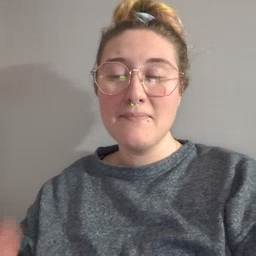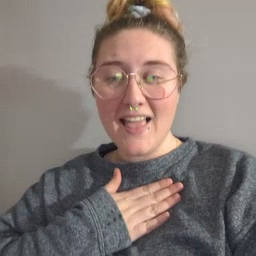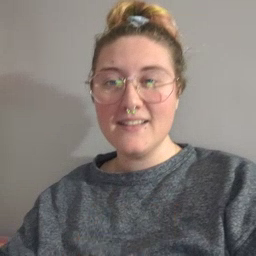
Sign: minemy